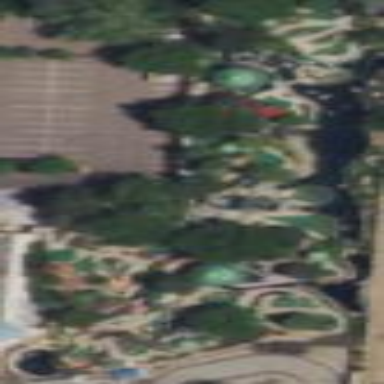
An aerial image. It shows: Miniature golf course.